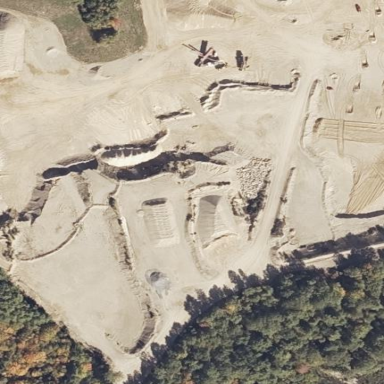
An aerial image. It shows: Quarry extracting sand as natural resource.